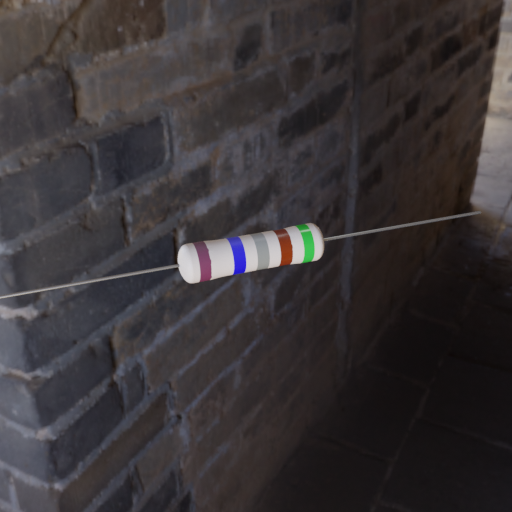
Resistor colour bands (in order): brown, blue, gray, brown, green